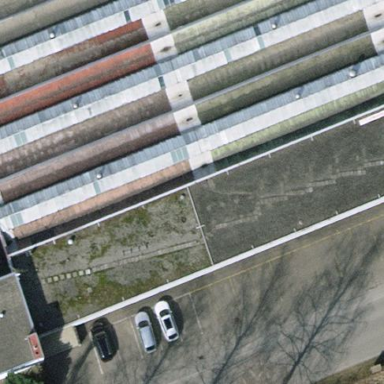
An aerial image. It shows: Street-side parking area.